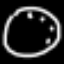
Label: clock